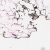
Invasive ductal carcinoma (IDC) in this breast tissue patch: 0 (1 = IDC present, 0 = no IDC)